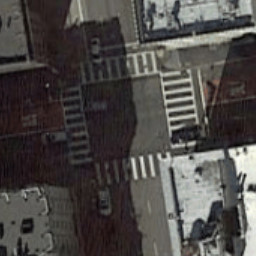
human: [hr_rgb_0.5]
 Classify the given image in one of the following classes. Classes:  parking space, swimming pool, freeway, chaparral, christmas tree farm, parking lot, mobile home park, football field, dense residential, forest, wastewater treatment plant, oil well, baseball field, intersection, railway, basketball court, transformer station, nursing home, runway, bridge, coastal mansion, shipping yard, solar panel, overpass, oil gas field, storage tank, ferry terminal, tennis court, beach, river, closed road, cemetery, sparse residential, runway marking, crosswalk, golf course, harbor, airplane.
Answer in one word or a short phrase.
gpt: crosswalk